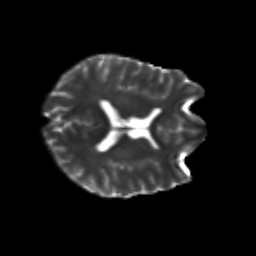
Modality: T2w
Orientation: axial
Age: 29
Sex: male
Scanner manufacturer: siemens
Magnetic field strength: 3 T
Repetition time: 3.5 s
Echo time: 0.113 s